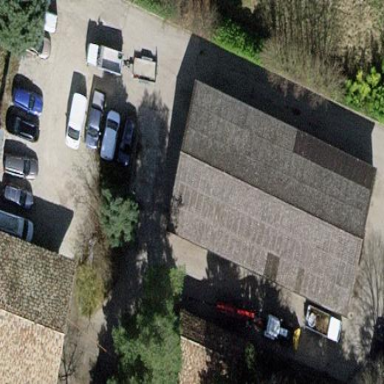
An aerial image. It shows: Farmyard area.